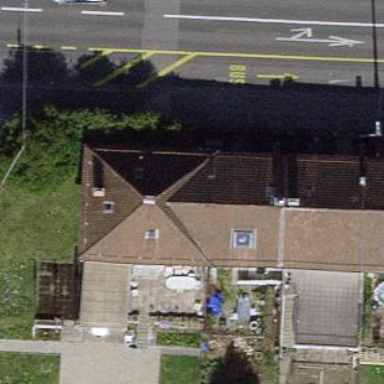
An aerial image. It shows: Terrace building.